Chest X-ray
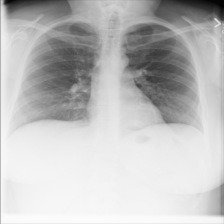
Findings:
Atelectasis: negative
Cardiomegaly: negative
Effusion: negative
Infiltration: negative
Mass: negative
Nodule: negative
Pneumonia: negative
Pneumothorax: negative
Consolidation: negative
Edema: negative
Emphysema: negative
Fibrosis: negative
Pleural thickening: negative
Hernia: negative